Field crop: maize
Growth stage: 1
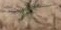
Species: salsola